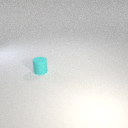
small cyan rubber cylinder